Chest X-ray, AP view. Patient: 57 years old, sex M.
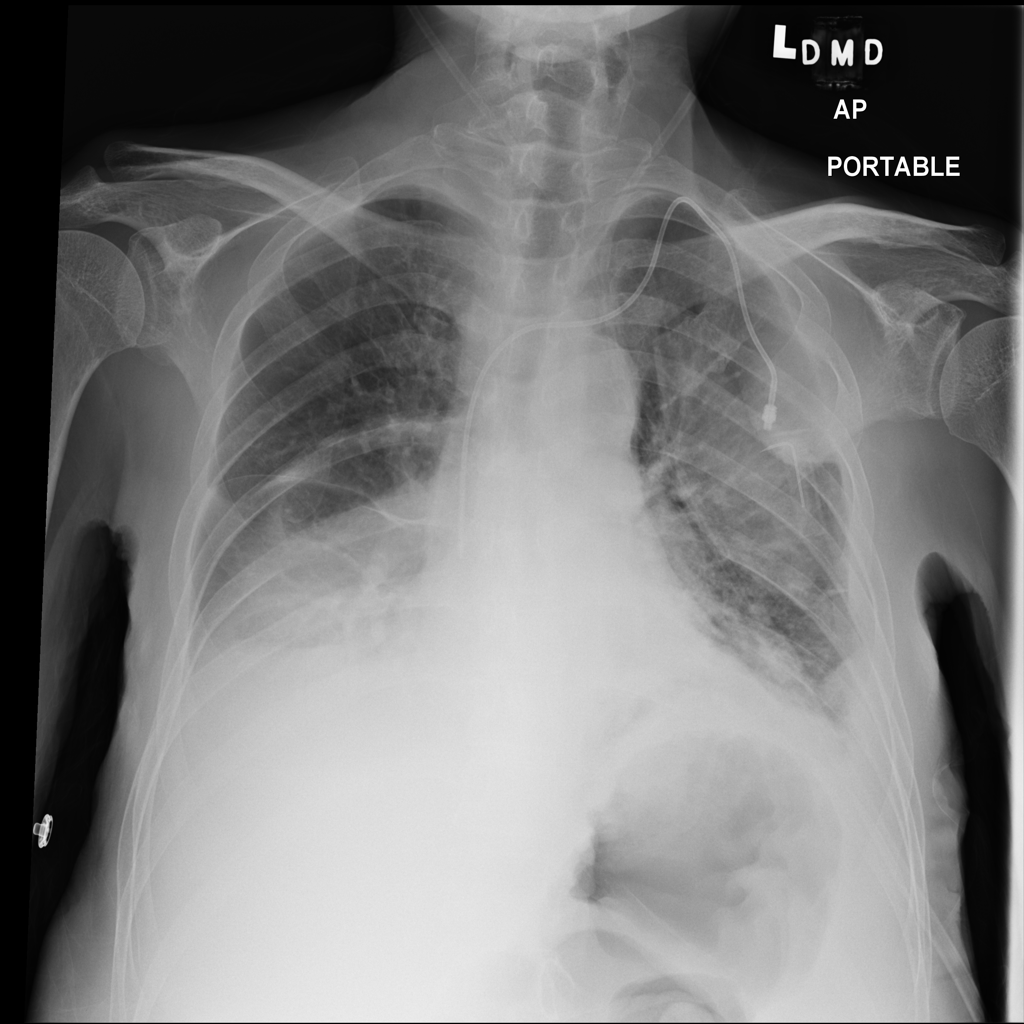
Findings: Effusion